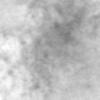
Label: no_change